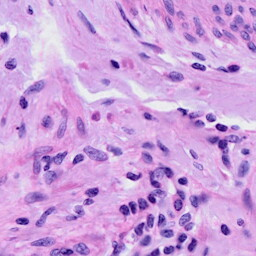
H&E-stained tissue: Cervix